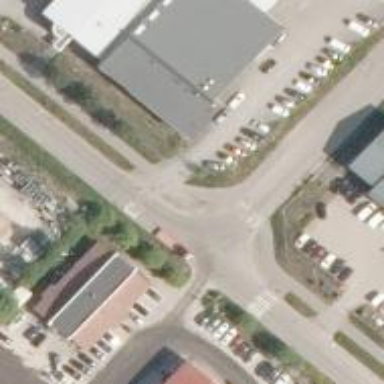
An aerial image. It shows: Uncontrolled road crossing.